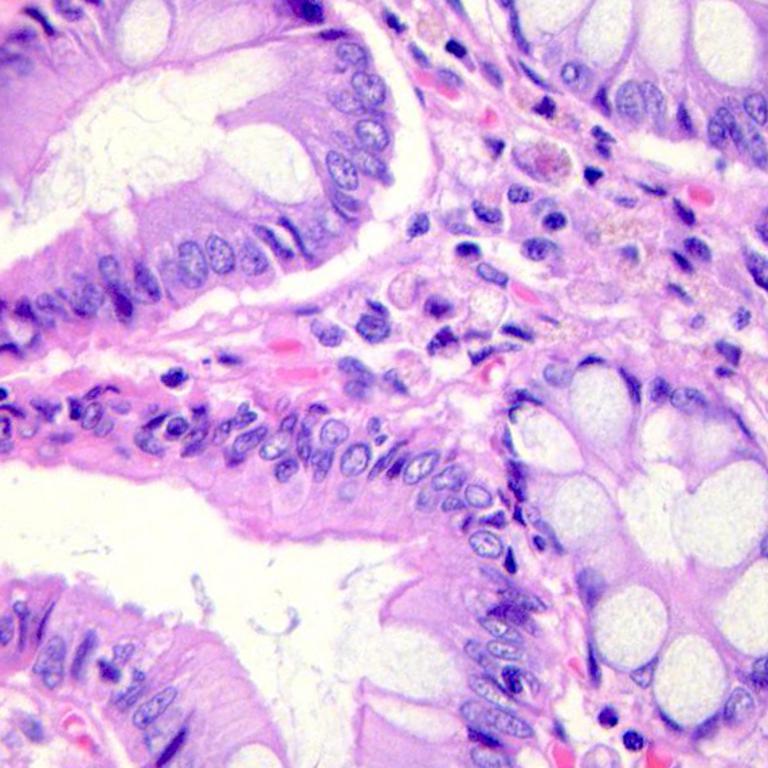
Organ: colon
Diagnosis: benign